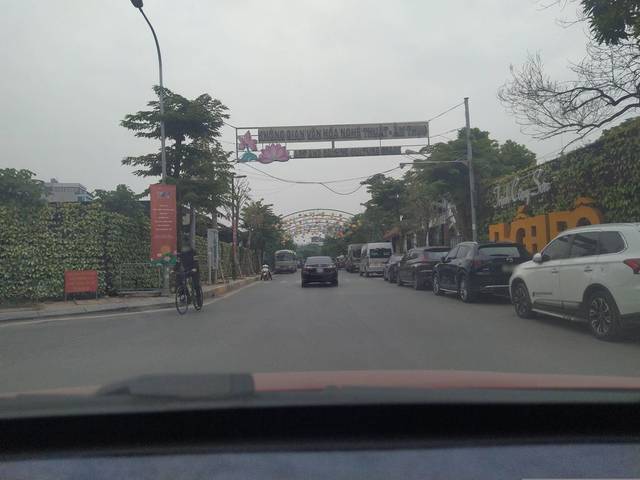
Region: Vietnam
Coordinates: 21.076, 105.816